Question: I have a table with raw data and need to change them into uniform data like
'''
Rd - Road
St - Street
PL - Place
Dr- Drive
Ave - Avenue
'''
and also way to find them for data clean up

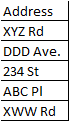
Answer: I think this is what you mean
'''
create table info
(
address varchar(200),
);
insert into info values('XYZ rd');
insert into info values('234 st ');
insert into info values('bcda ');
select
case
when address like '%rd%' then replace (address,'rd','road')
when address like '%st%' then replace (address,'st','street')
else address end as address from info
'''